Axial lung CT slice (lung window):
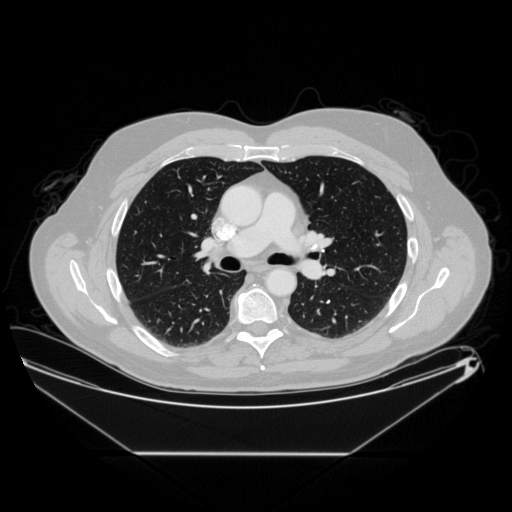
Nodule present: yes
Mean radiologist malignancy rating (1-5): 1